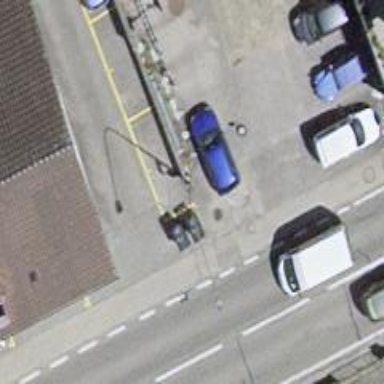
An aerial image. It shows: Public transport stop position.